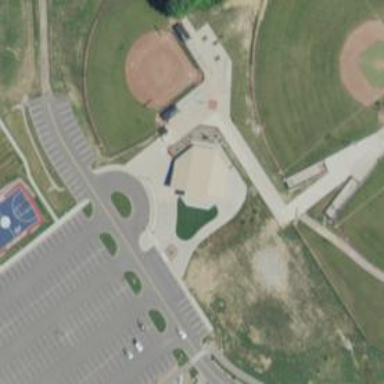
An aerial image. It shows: Softball pitch for leisure sports.